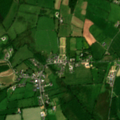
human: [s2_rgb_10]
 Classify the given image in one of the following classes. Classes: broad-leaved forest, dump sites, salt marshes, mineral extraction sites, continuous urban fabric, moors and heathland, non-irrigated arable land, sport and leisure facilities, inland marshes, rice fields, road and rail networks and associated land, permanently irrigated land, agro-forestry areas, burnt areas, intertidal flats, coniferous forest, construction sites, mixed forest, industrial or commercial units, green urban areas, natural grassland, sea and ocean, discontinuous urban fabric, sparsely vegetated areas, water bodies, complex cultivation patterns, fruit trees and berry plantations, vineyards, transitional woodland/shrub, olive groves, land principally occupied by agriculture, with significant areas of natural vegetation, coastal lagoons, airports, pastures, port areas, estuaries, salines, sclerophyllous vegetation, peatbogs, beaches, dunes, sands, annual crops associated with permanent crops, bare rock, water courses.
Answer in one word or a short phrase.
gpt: non-irrigated arable land, pastures, coniferous forest, mixed forest